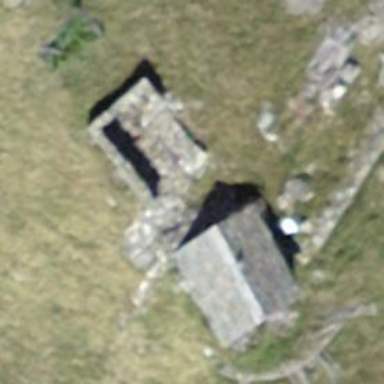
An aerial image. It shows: Historic building now in ruins.